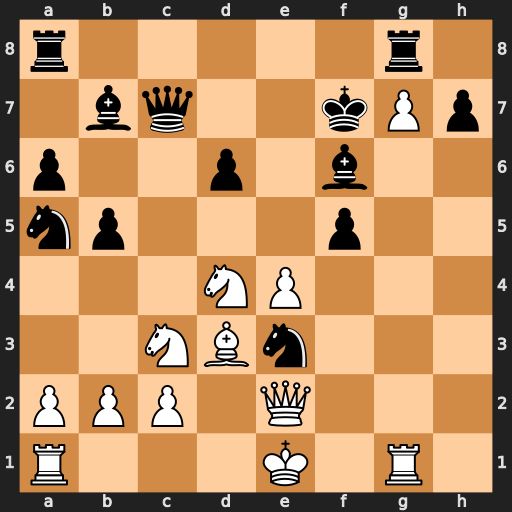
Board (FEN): r5r1/1bq2kPp/p2p1b2/np3p2/3NP3/2NBn3/PPP1Q3/R3K1R1
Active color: w
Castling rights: Q
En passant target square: -
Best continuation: Qxe3 Bxd4 Qxd4